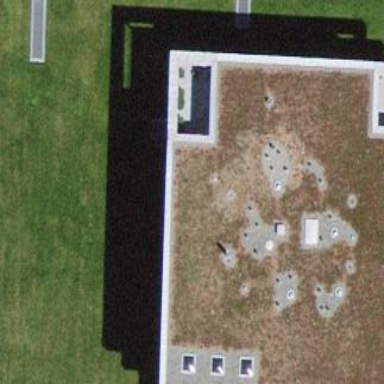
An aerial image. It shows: Flat-roofed residential building.